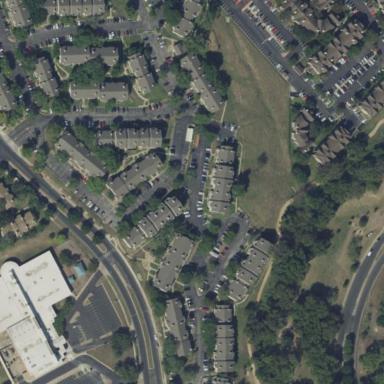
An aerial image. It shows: Residential area with apartments.